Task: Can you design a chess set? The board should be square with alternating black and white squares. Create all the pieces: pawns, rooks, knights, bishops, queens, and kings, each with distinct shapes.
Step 519:
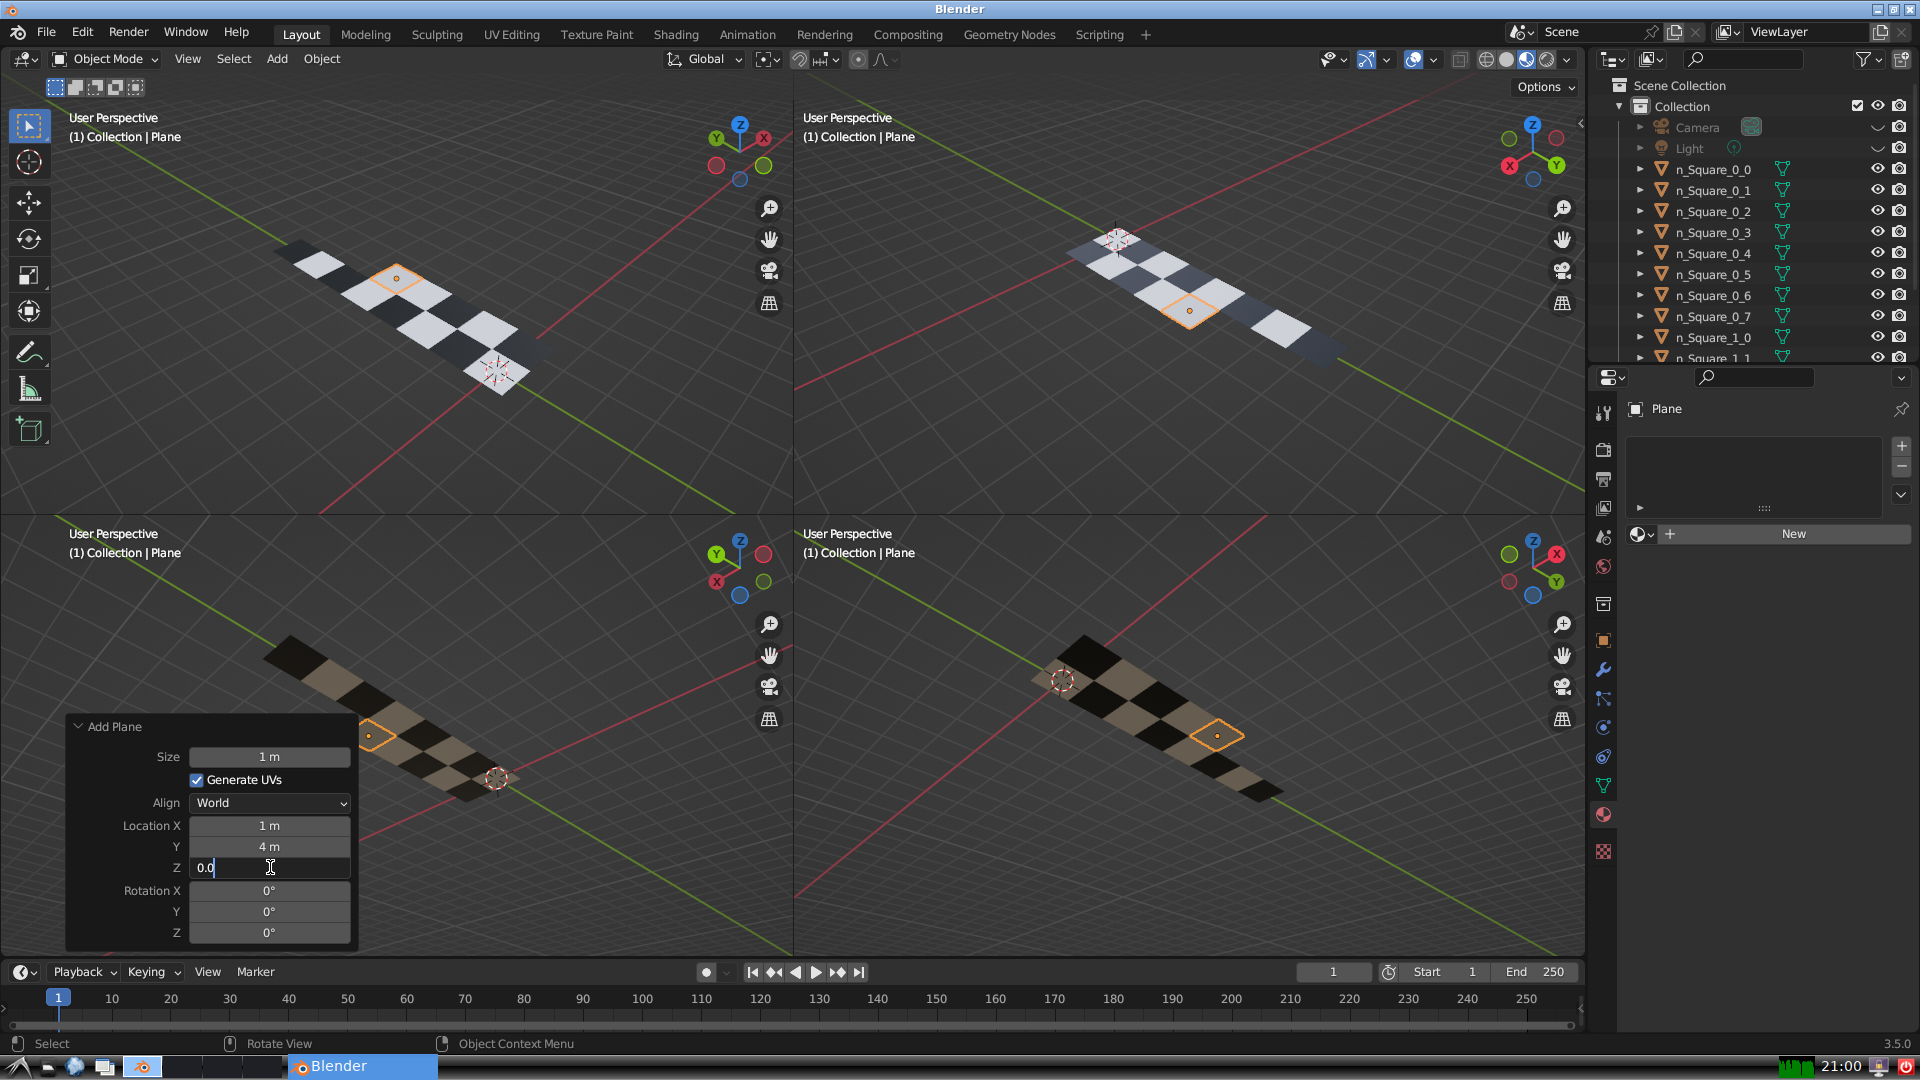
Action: {"key_press": ['Return']}